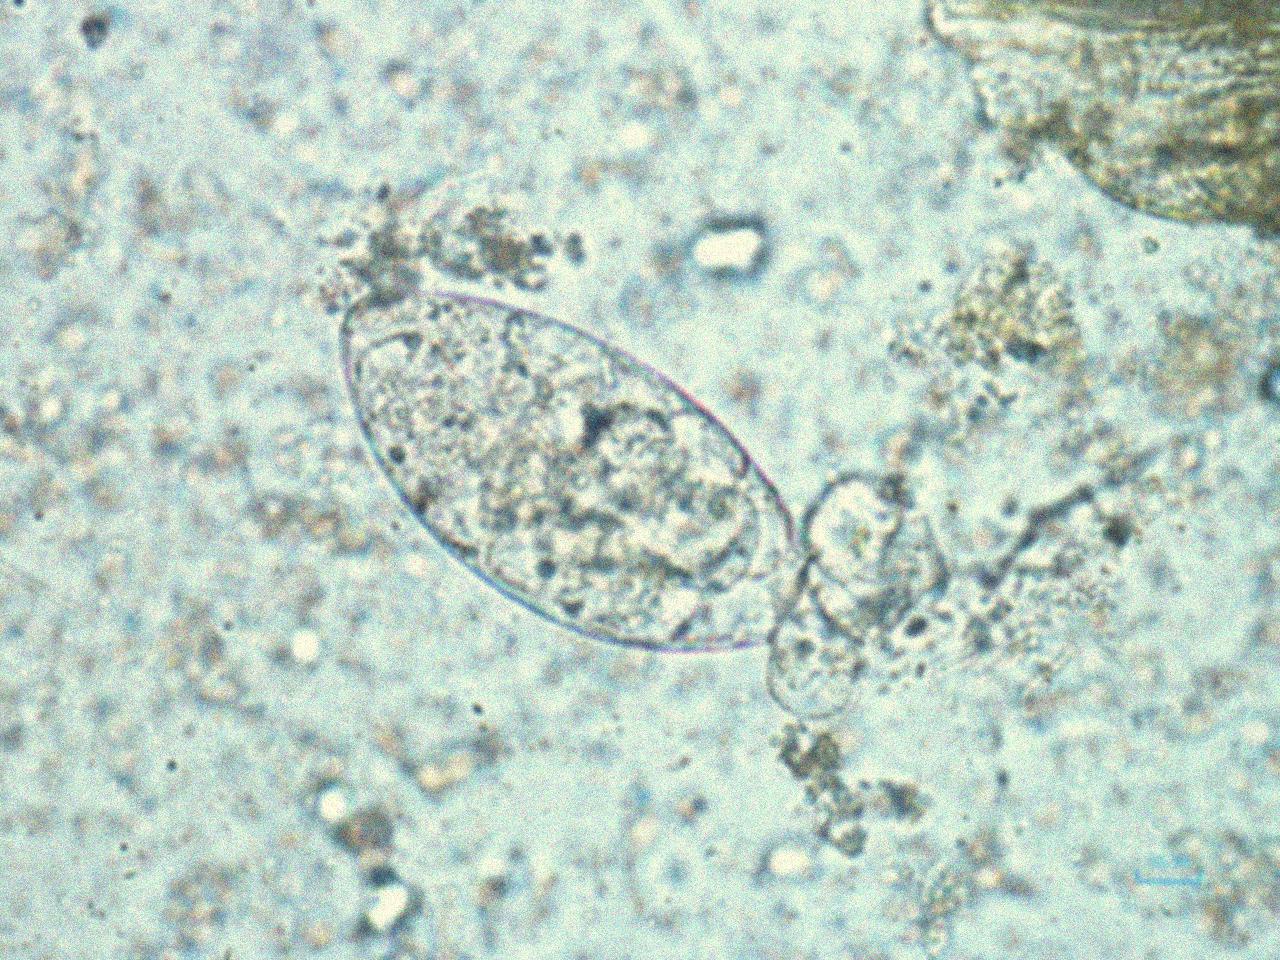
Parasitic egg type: Fasciolopsis buski